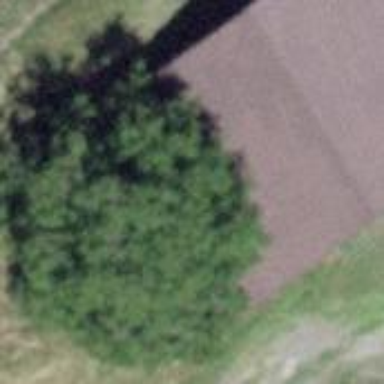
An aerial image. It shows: Barn.